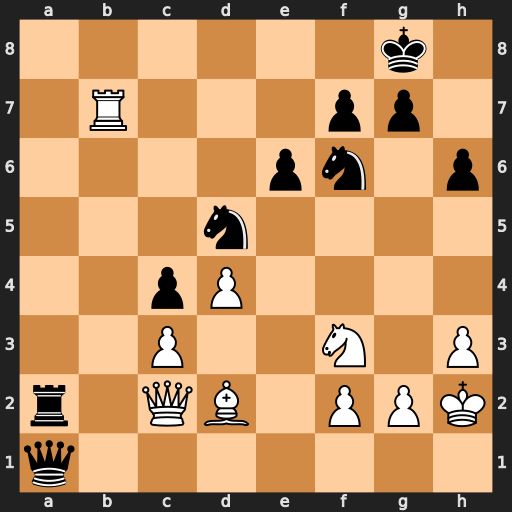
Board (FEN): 6k1/1R3pp1/4pn1p/3n4/2pP4/2P2N1P/r1QB1PPK/q7
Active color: w
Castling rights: -
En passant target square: -
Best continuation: Rb8+ Ne8 Rxe8#